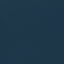
Land use / land cover: SeaLake